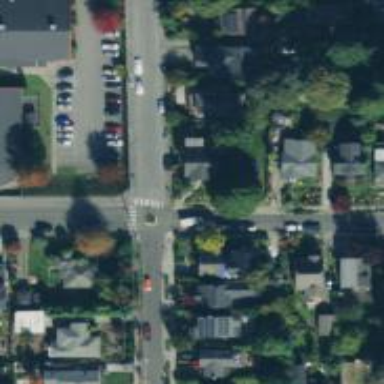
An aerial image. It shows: Residential road with separate asphalt sidewalk.